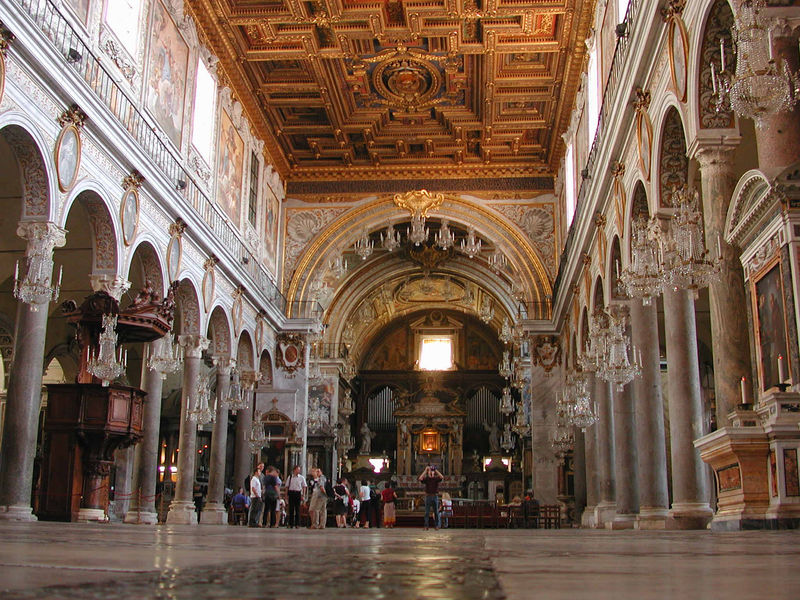
Titel: Rom, S. Maria in Aracoeli
Standort: Rom, S. Maria in Aracoeli (EU - I - Latium)
Schlagwörter: gemälde, mann, menschen, fenster, frau, hell, säule, säulen, stein, kirche, boden, gold, kinder, bilder, italien, rundbogen, verzierung, leuchter, edel, foto, bögen, groß, holzdecke, orgel, kristall, kapelle, mamor, basilika, mächtig, katholisch, säulenbasilika, kamera, turisten, turismus, gruppenführung